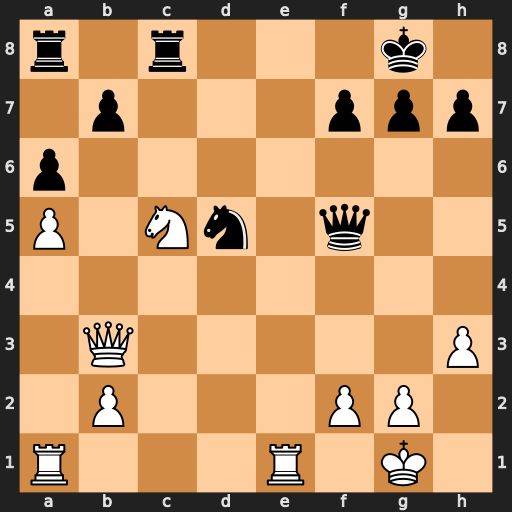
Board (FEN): r1r3k1/1p3ppp/p7/P1Nn1q2/8/1Q5P/1P3PP1/R3R1K1
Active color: w
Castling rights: -
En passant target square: -
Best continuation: g4 Qg5 Ne4